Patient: sex M, age 52
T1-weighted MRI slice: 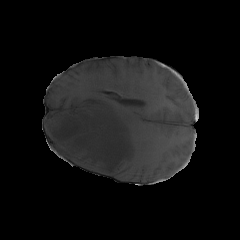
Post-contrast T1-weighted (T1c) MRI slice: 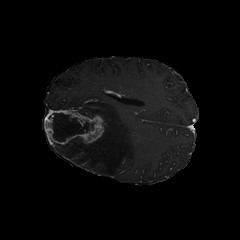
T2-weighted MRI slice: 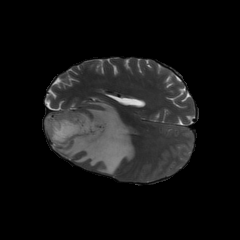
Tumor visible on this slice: yes
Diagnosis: Glioblastoma, IDH-wildtype
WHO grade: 4